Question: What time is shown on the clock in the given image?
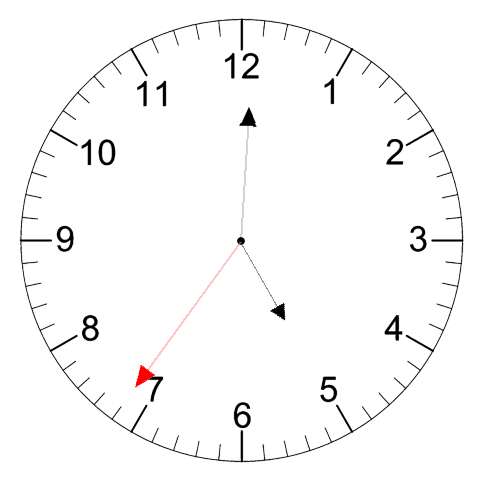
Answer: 05:00:36